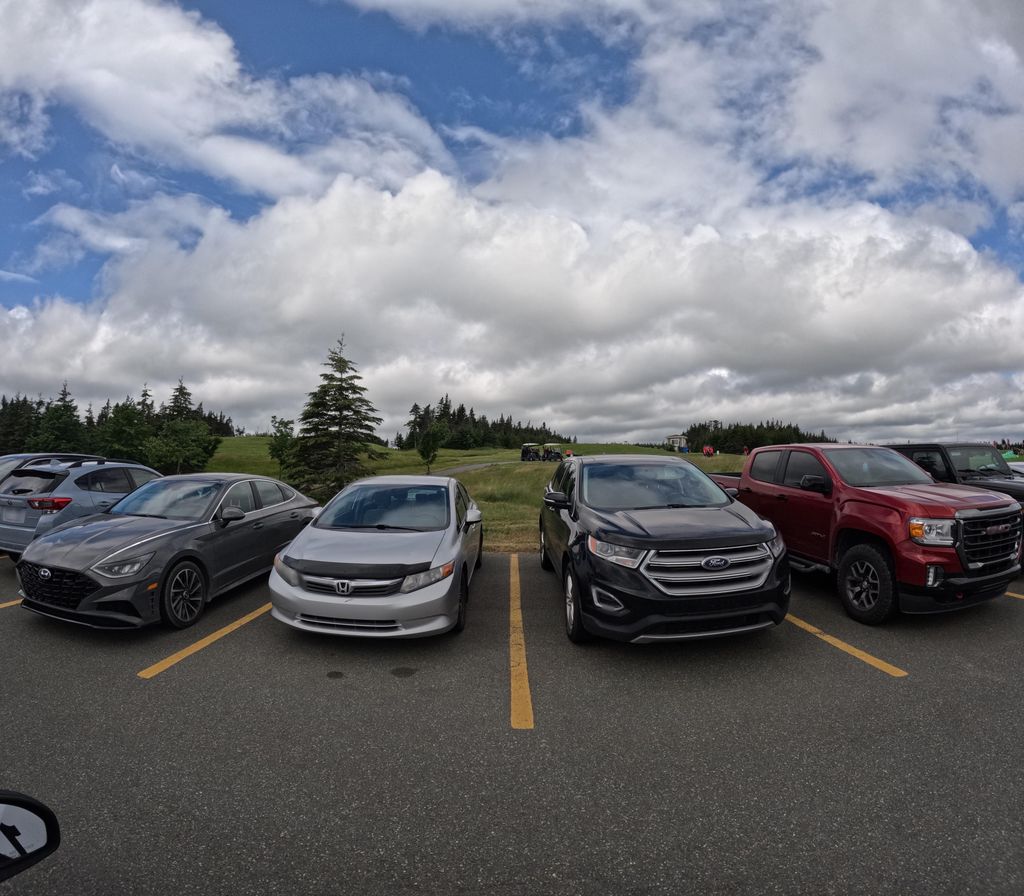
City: st_johns